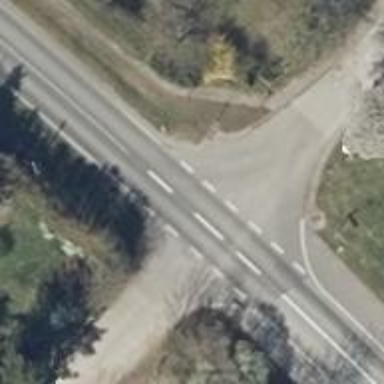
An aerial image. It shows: Secondary road with asphalt surface.